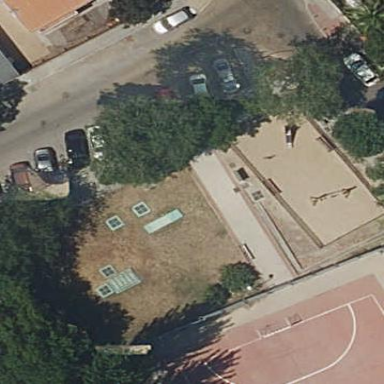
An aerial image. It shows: Playground area for leisure land.